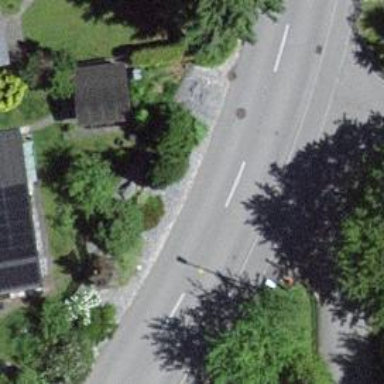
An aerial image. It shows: Public transport stop position.